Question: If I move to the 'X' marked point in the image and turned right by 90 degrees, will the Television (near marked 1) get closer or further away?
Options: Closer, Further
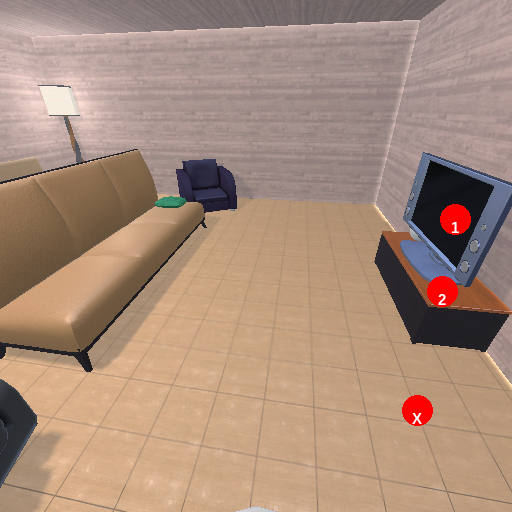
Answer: Closer